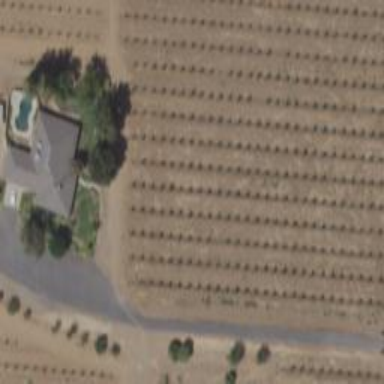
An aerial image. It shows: Almond orchard with rows of almond trees.